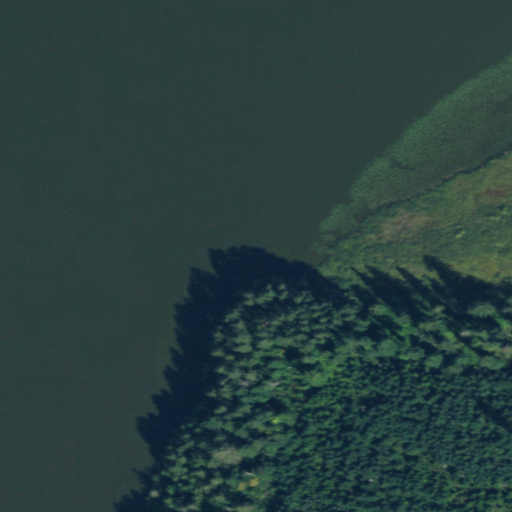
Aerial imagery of cape in Washington named Timber Point containing open water, evergreen forest, herbaceous wetlands, woody wetlands, and mixed forest